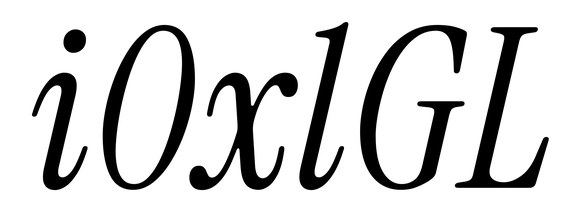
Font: InstrumentSerif-Italic